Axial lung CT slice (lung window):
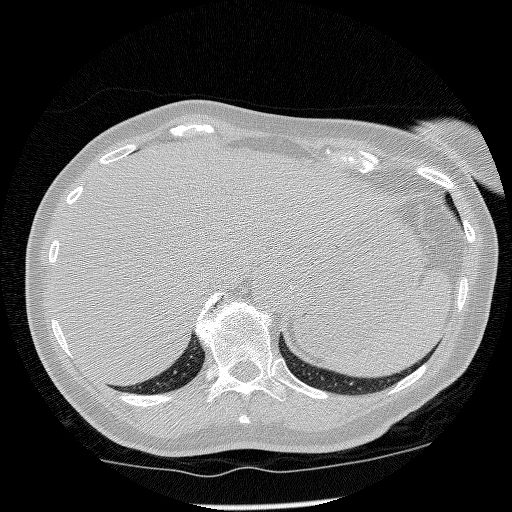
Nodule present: no